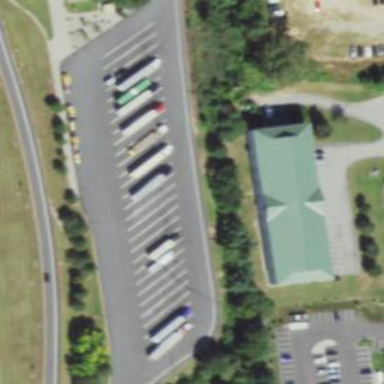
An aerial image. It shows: Parking area with asphalt surface.